Interaction volume radius: 5 \u00c5
Interaction volume height: 25 \u00c5
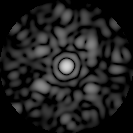
Disorder parameter: 0.6634